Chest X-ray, AP view. Patient: 45 years old, sex M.
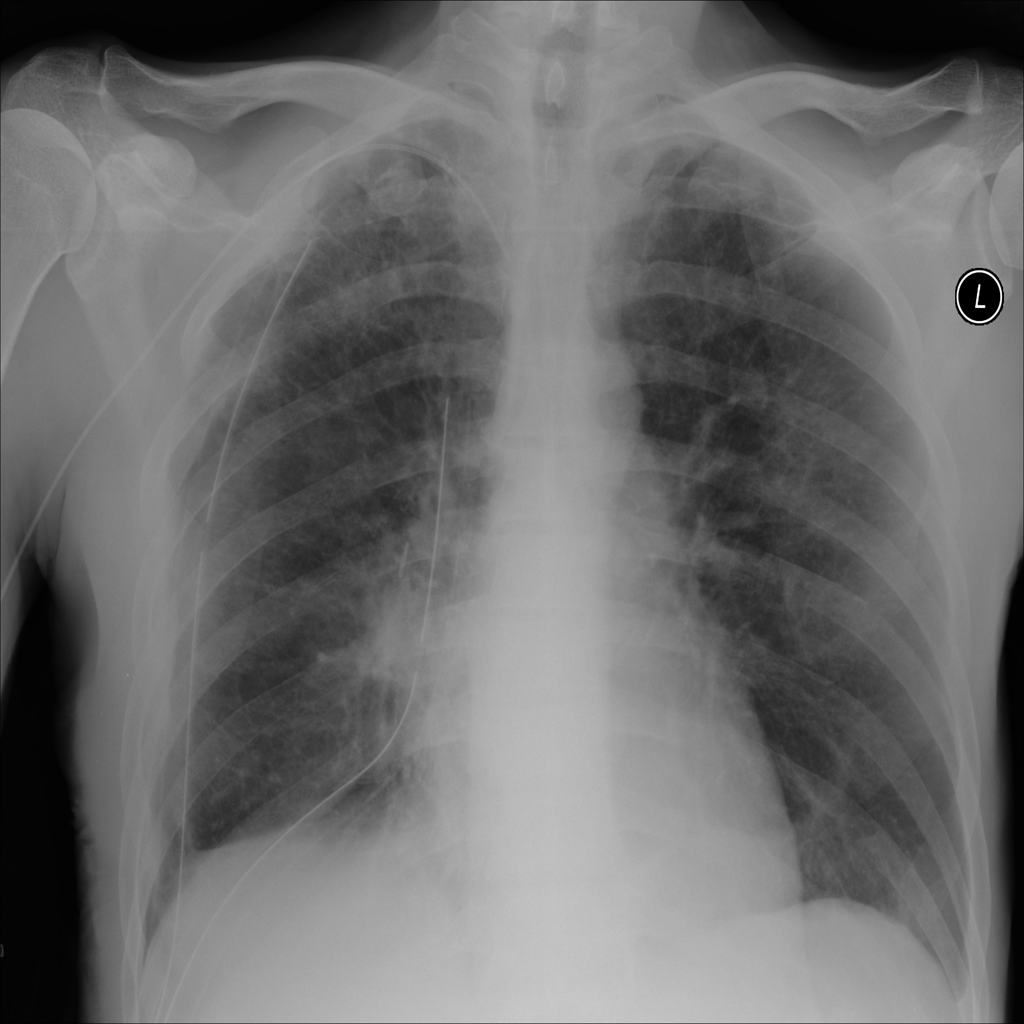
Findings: Effusion, Fibrosis, Pneumothorax